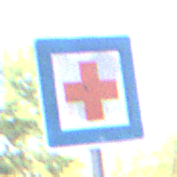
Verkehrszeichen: ErsteHilfe
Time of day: Midday
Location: Roofed (Underpass)
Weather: Clear
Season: NotSpecified
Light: Natural